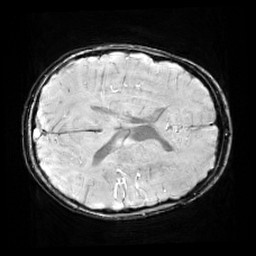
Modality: SWI
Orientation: axial
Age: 11
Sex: male
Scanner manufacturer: siemens
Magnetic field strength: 3 T
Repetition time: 0.027 s
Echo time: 0.02 s